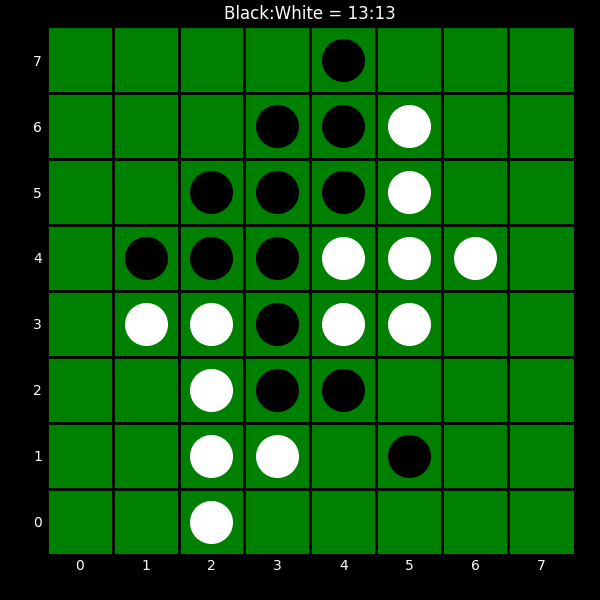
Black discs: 13
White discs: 13